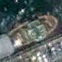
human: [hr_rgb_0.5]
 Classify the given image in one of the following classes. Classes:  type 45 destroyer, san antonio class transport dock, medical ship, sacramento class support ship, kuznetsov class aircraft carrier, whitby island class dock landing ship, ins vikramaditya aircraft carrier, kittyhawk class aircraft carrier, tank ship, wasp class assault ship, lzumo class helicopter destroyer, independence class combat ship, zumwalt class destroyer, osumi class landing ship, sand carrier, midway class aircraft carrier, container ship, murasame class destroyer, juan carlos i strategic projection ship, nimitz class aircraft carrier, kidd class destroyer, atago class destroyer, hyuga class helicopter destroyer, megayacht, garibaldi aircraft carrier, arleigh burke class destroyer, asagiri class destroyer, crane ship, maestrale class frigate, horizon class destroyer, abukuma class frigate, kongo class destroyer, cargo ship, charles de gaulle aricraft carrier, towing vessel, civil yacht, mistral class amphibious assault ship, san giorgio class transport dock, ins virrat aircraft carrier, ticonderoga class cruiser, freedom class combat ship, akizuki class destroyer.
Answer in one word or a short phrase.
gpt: Towing vessel